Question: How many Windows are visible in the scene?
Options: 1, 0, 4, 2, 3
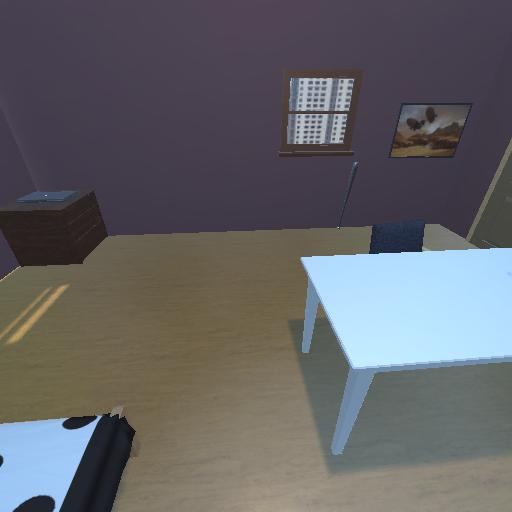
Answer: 1